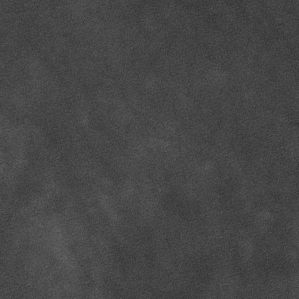
Label: frost